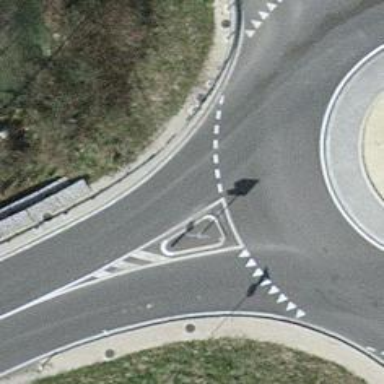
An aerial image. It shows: Traffic calming island.